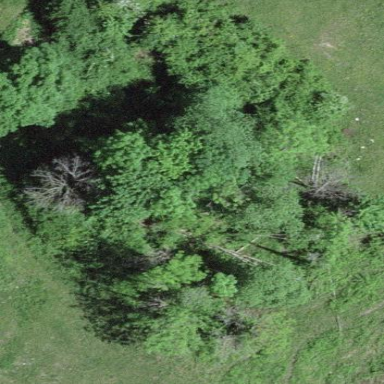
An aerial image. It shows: Forest area.